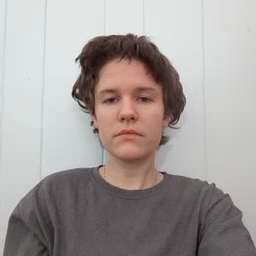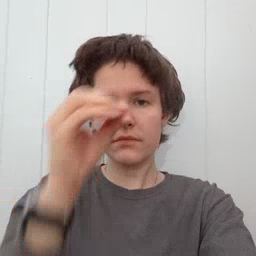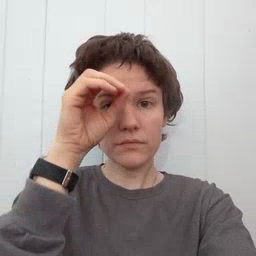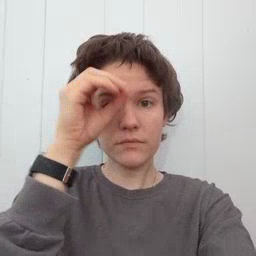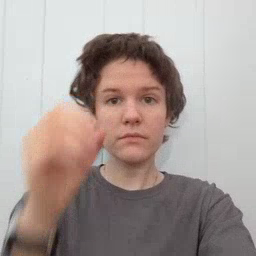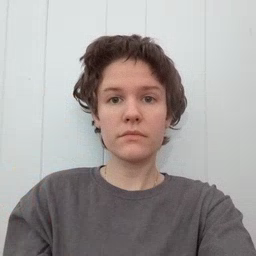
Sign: owl